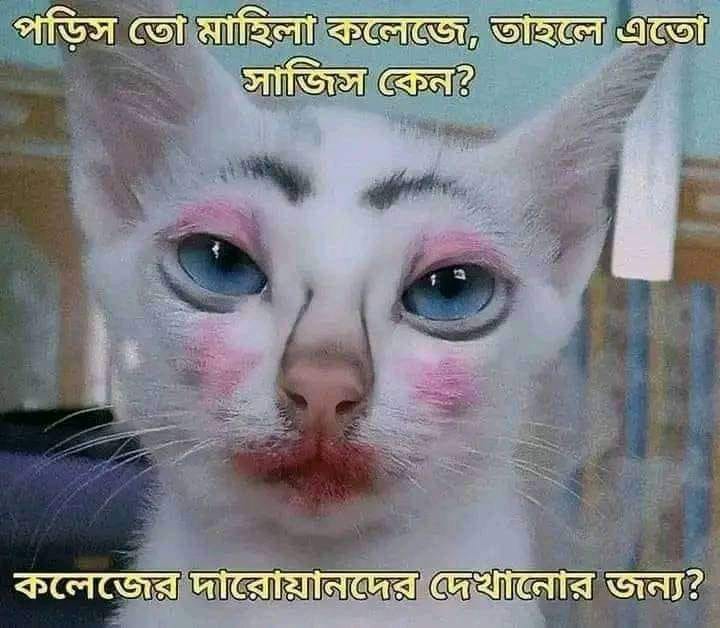
Text: পড়িস তো মহিলা কলেজে; তাহলে এতেো সাজ্সি কেন? কলেজের দারোয়ান দেখানোর জন্য?
Label: Non Hate